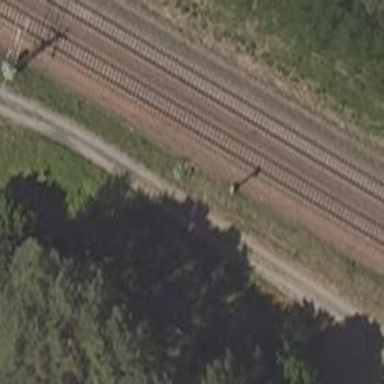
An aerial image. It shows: Railway signal.